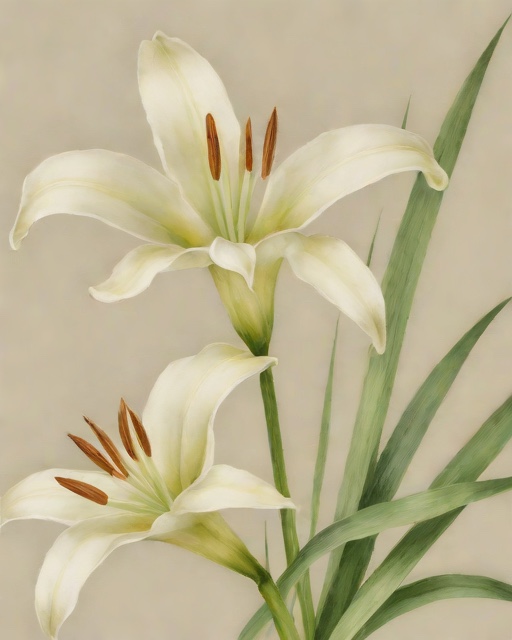
Category: Sympathy